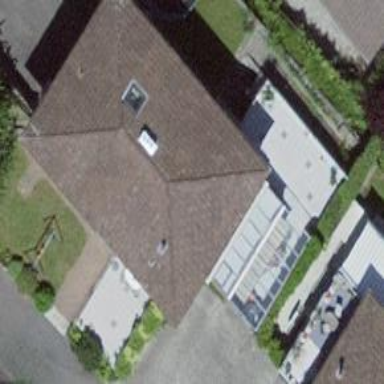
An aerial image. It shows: Residential building.